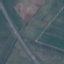
Label: Highway